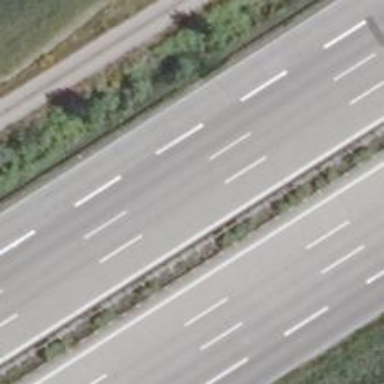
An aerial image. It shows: Concrete motorway.